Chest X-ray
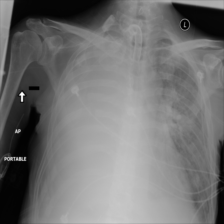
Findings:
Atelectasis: negative
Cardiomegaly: negative
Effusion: negative
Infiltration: positive
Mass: negative
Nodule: negative
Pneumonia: negative
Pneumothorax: negative
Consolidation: negative
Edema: negative
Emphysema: negative
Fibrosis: negative
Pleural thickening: negative
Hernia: negative